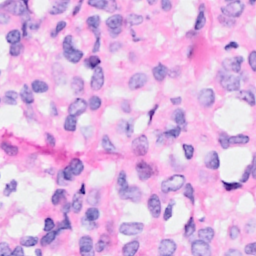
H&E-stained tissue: Breast